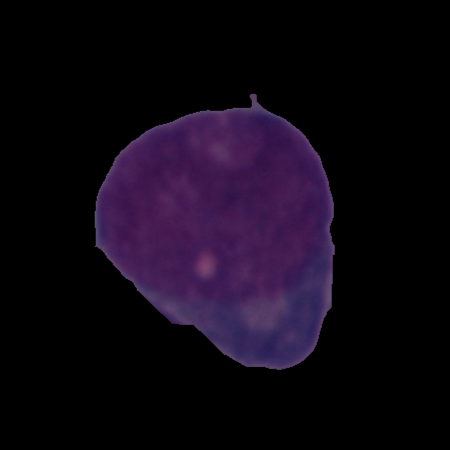
Label: cancer